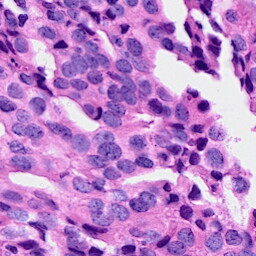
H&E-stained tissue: Breast